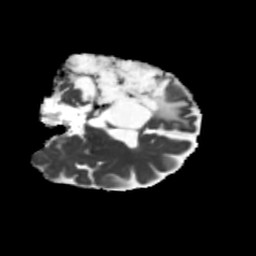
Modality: MD
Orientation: coronal
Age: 48
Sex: male
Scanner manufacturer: siemens
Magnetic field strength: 3 T
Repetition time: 5.25 s
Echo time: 0.08 s